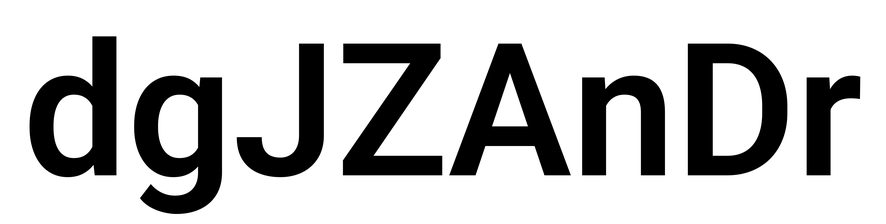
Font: Roboto_SemiBold